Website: apple-inc
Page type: payment
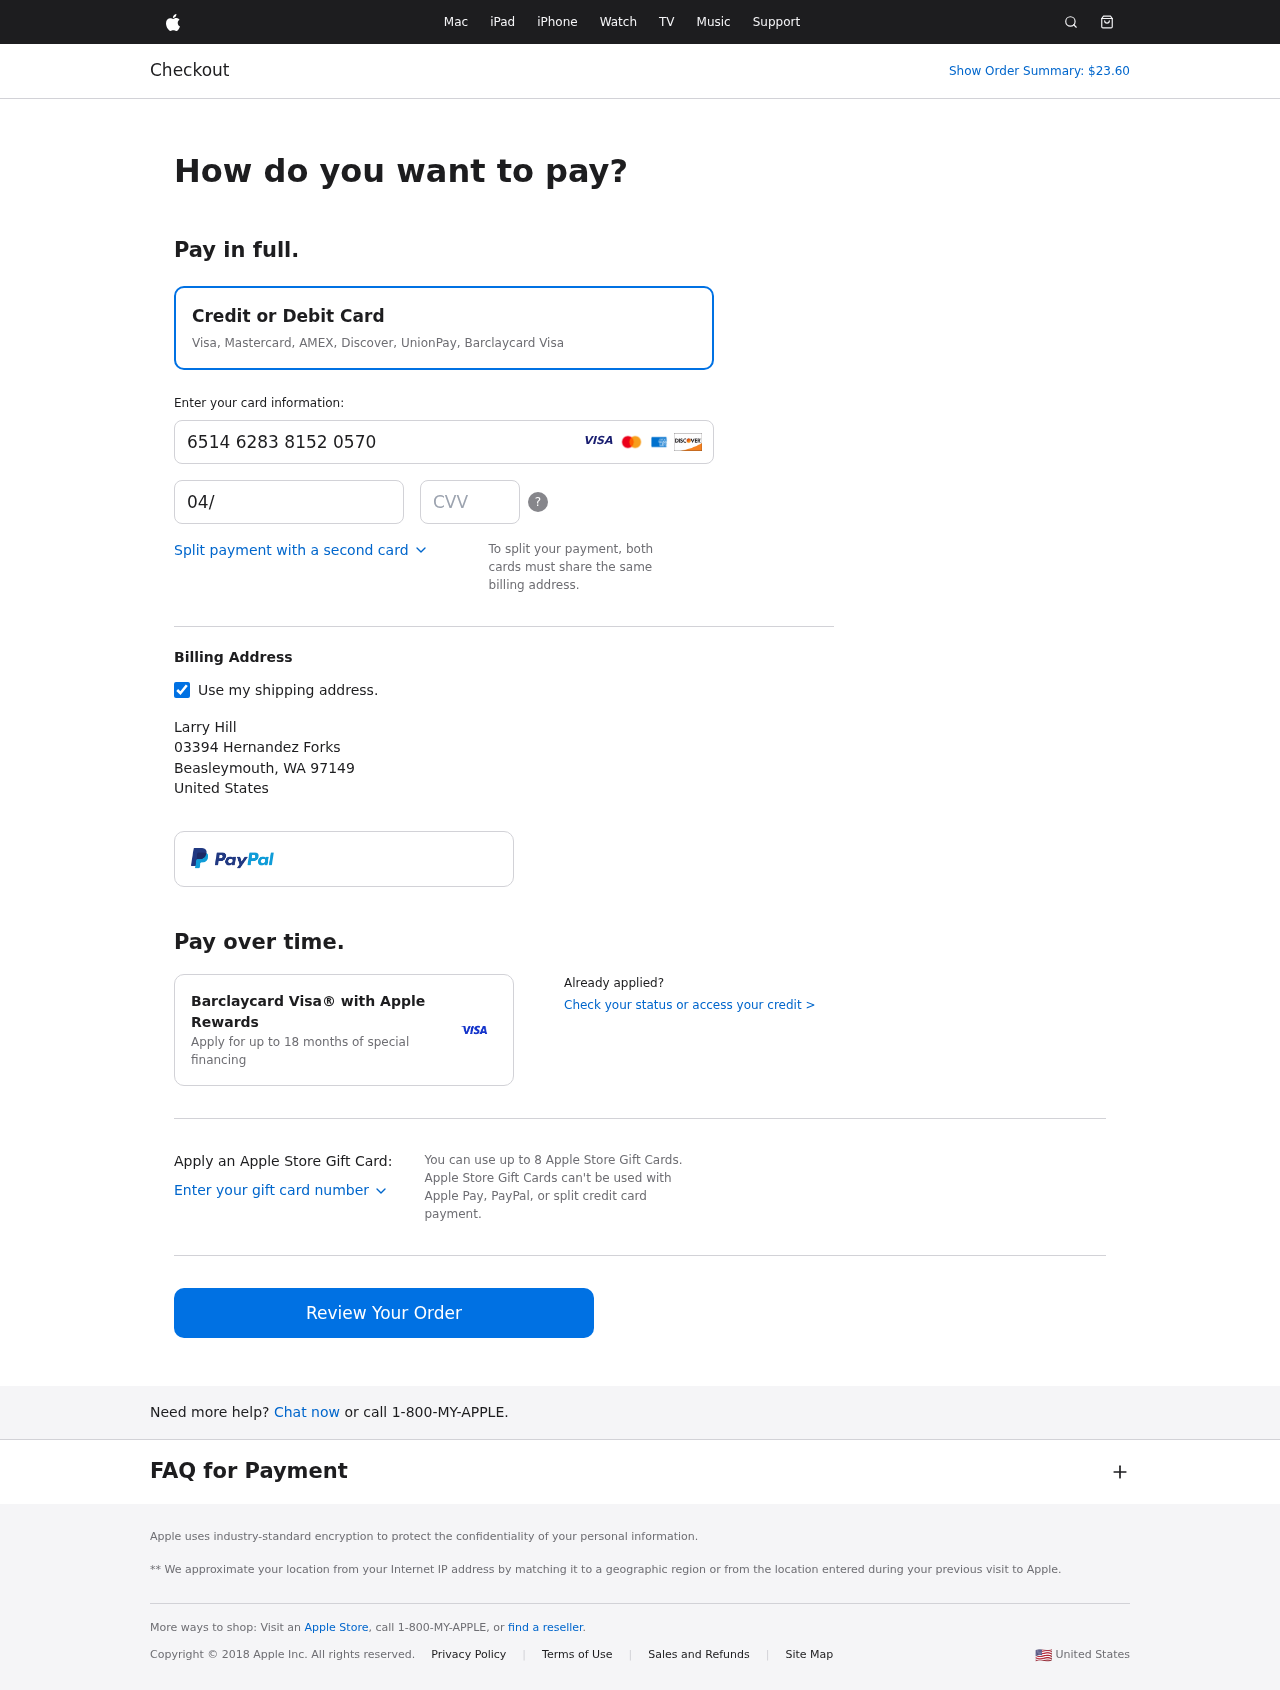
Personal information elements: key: PII_CARD_CVV
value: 513
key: PII_CARD_EXPIRY
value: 04/28
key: PII_CARD_NUMBER
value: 6514 6283 8152 0570
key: PII_CITY
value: Beasleymouth
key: PII_COUNTRY
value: United States
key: PII_FULLNAME
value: Larry Hill
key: PII_POSTCODE
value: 97149
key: PII_STATE_ABBR
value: WA
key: PII_STREET
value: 03394 Hernandez Forks
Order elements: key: ORDER_TOTAL
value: Show Order Summary: $23.60